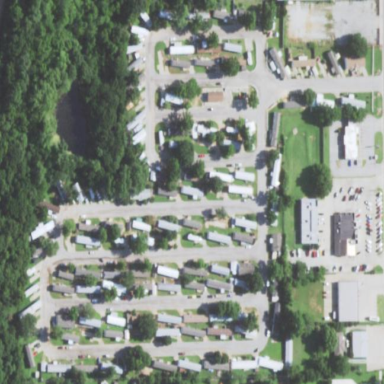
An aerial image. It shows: Residential area known as trailer park.